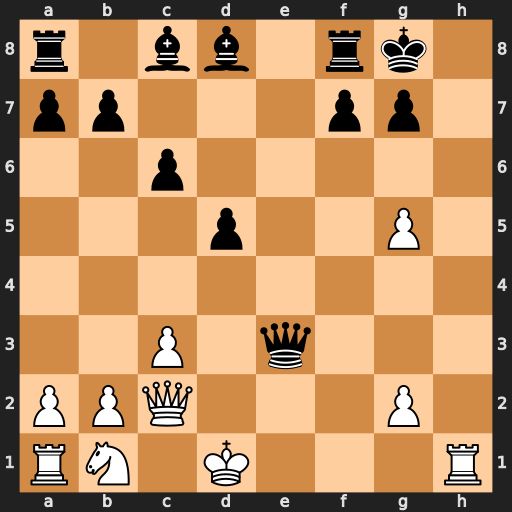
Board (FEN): r1bb1rk1/pp3pp1/2p5/3p2P1/8/2P1q3/PPQ3P1/RN1K3R
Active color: w
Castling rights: -
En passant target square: -
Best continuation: Qh7#